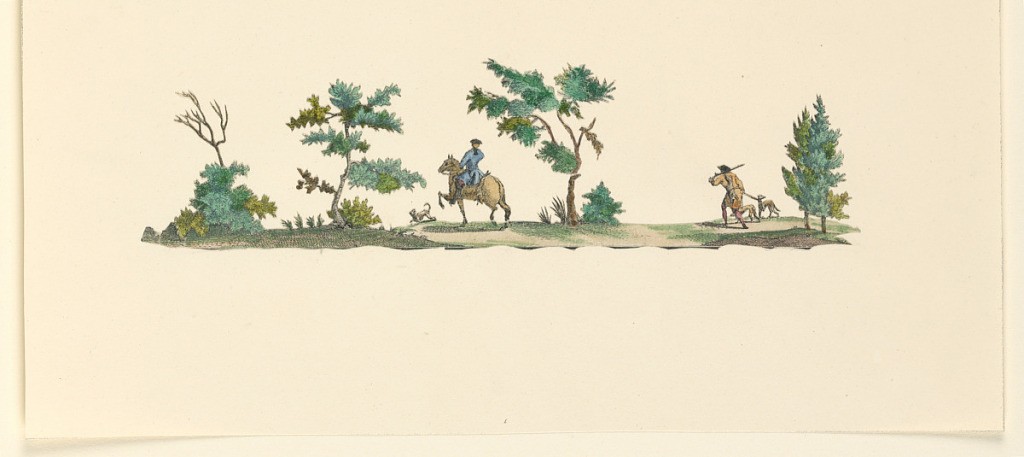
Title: Engraving
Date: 18th century
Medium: Black ink and watercolors on paper
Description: Horizontal strip and two loose deer. In center, mounted hunter and hound; at right, two deer and hunter with hounds on leash. Action directed toward the left. In several shades of brown and green.